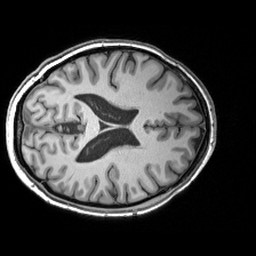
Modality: T1w
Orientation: axial
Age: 31
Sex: female
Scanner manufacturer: siemens
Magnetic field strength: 3 T
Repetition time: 2.53 s
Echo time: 0.00299 s